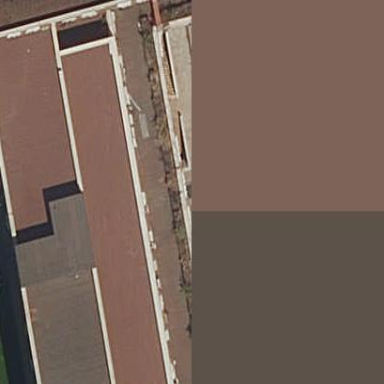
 which is brown in color. The building itself is red."